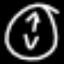
Label: clock